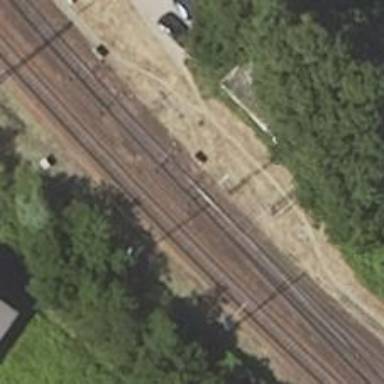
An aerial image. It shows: Railway switch.